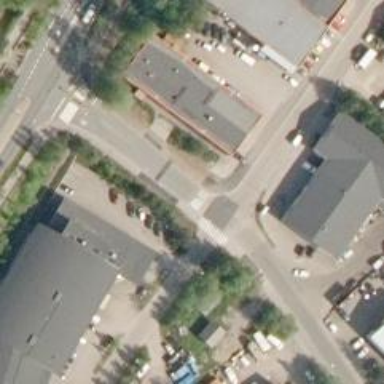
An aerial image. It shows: Uncontrolled crossing on the road.